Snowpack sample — Buffalo Mountain, Silverthorne, Colorado, USA (2/22/26, 2:02 PM MST)
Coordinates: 39.622, -106.113
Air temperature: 33 °F
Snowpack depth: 63 cm
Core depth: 50 cm
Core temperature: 28.4 °F
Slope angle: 11°, slope face: 116°
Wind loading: low
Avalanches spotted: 0
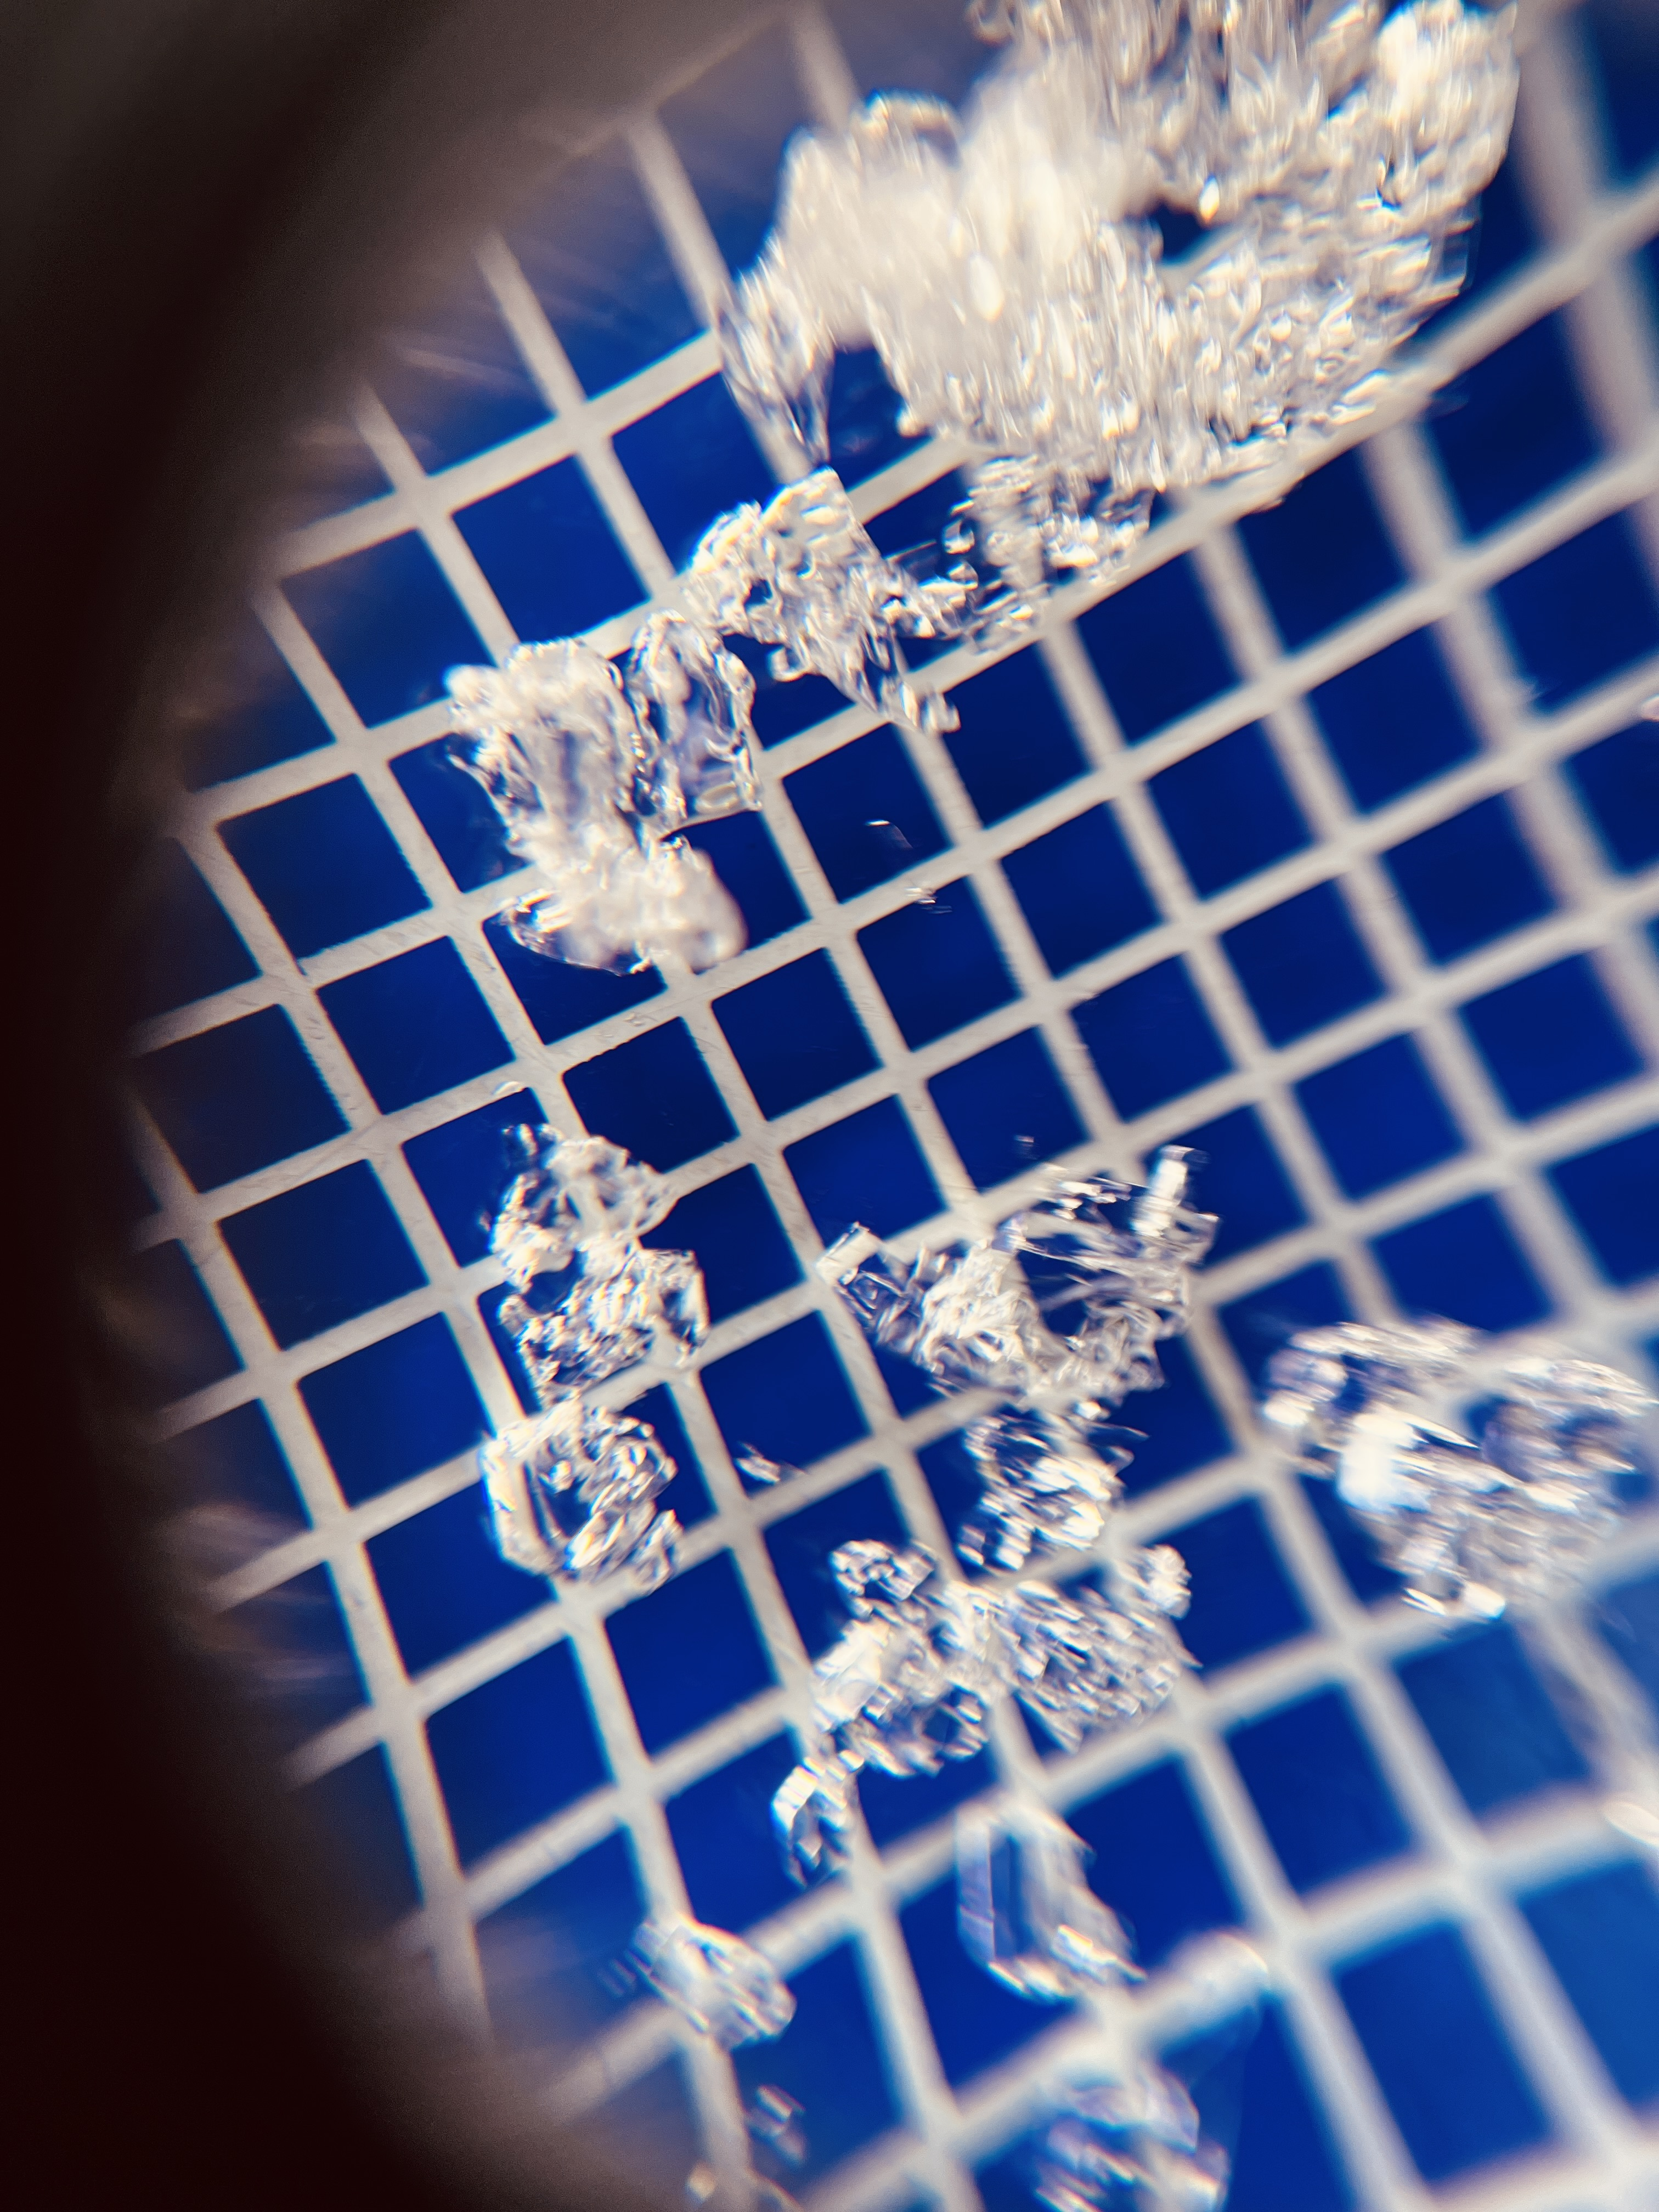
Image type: magnified_profile
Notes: In a firebreak similar to site 1, minimal wind loading with no spotted avalanches (not many faces in view though)